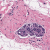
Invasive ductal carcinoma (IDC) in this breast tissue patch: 0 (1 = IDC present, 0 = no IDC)